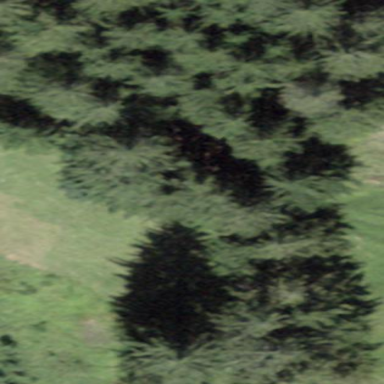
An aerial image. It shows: Forest area.